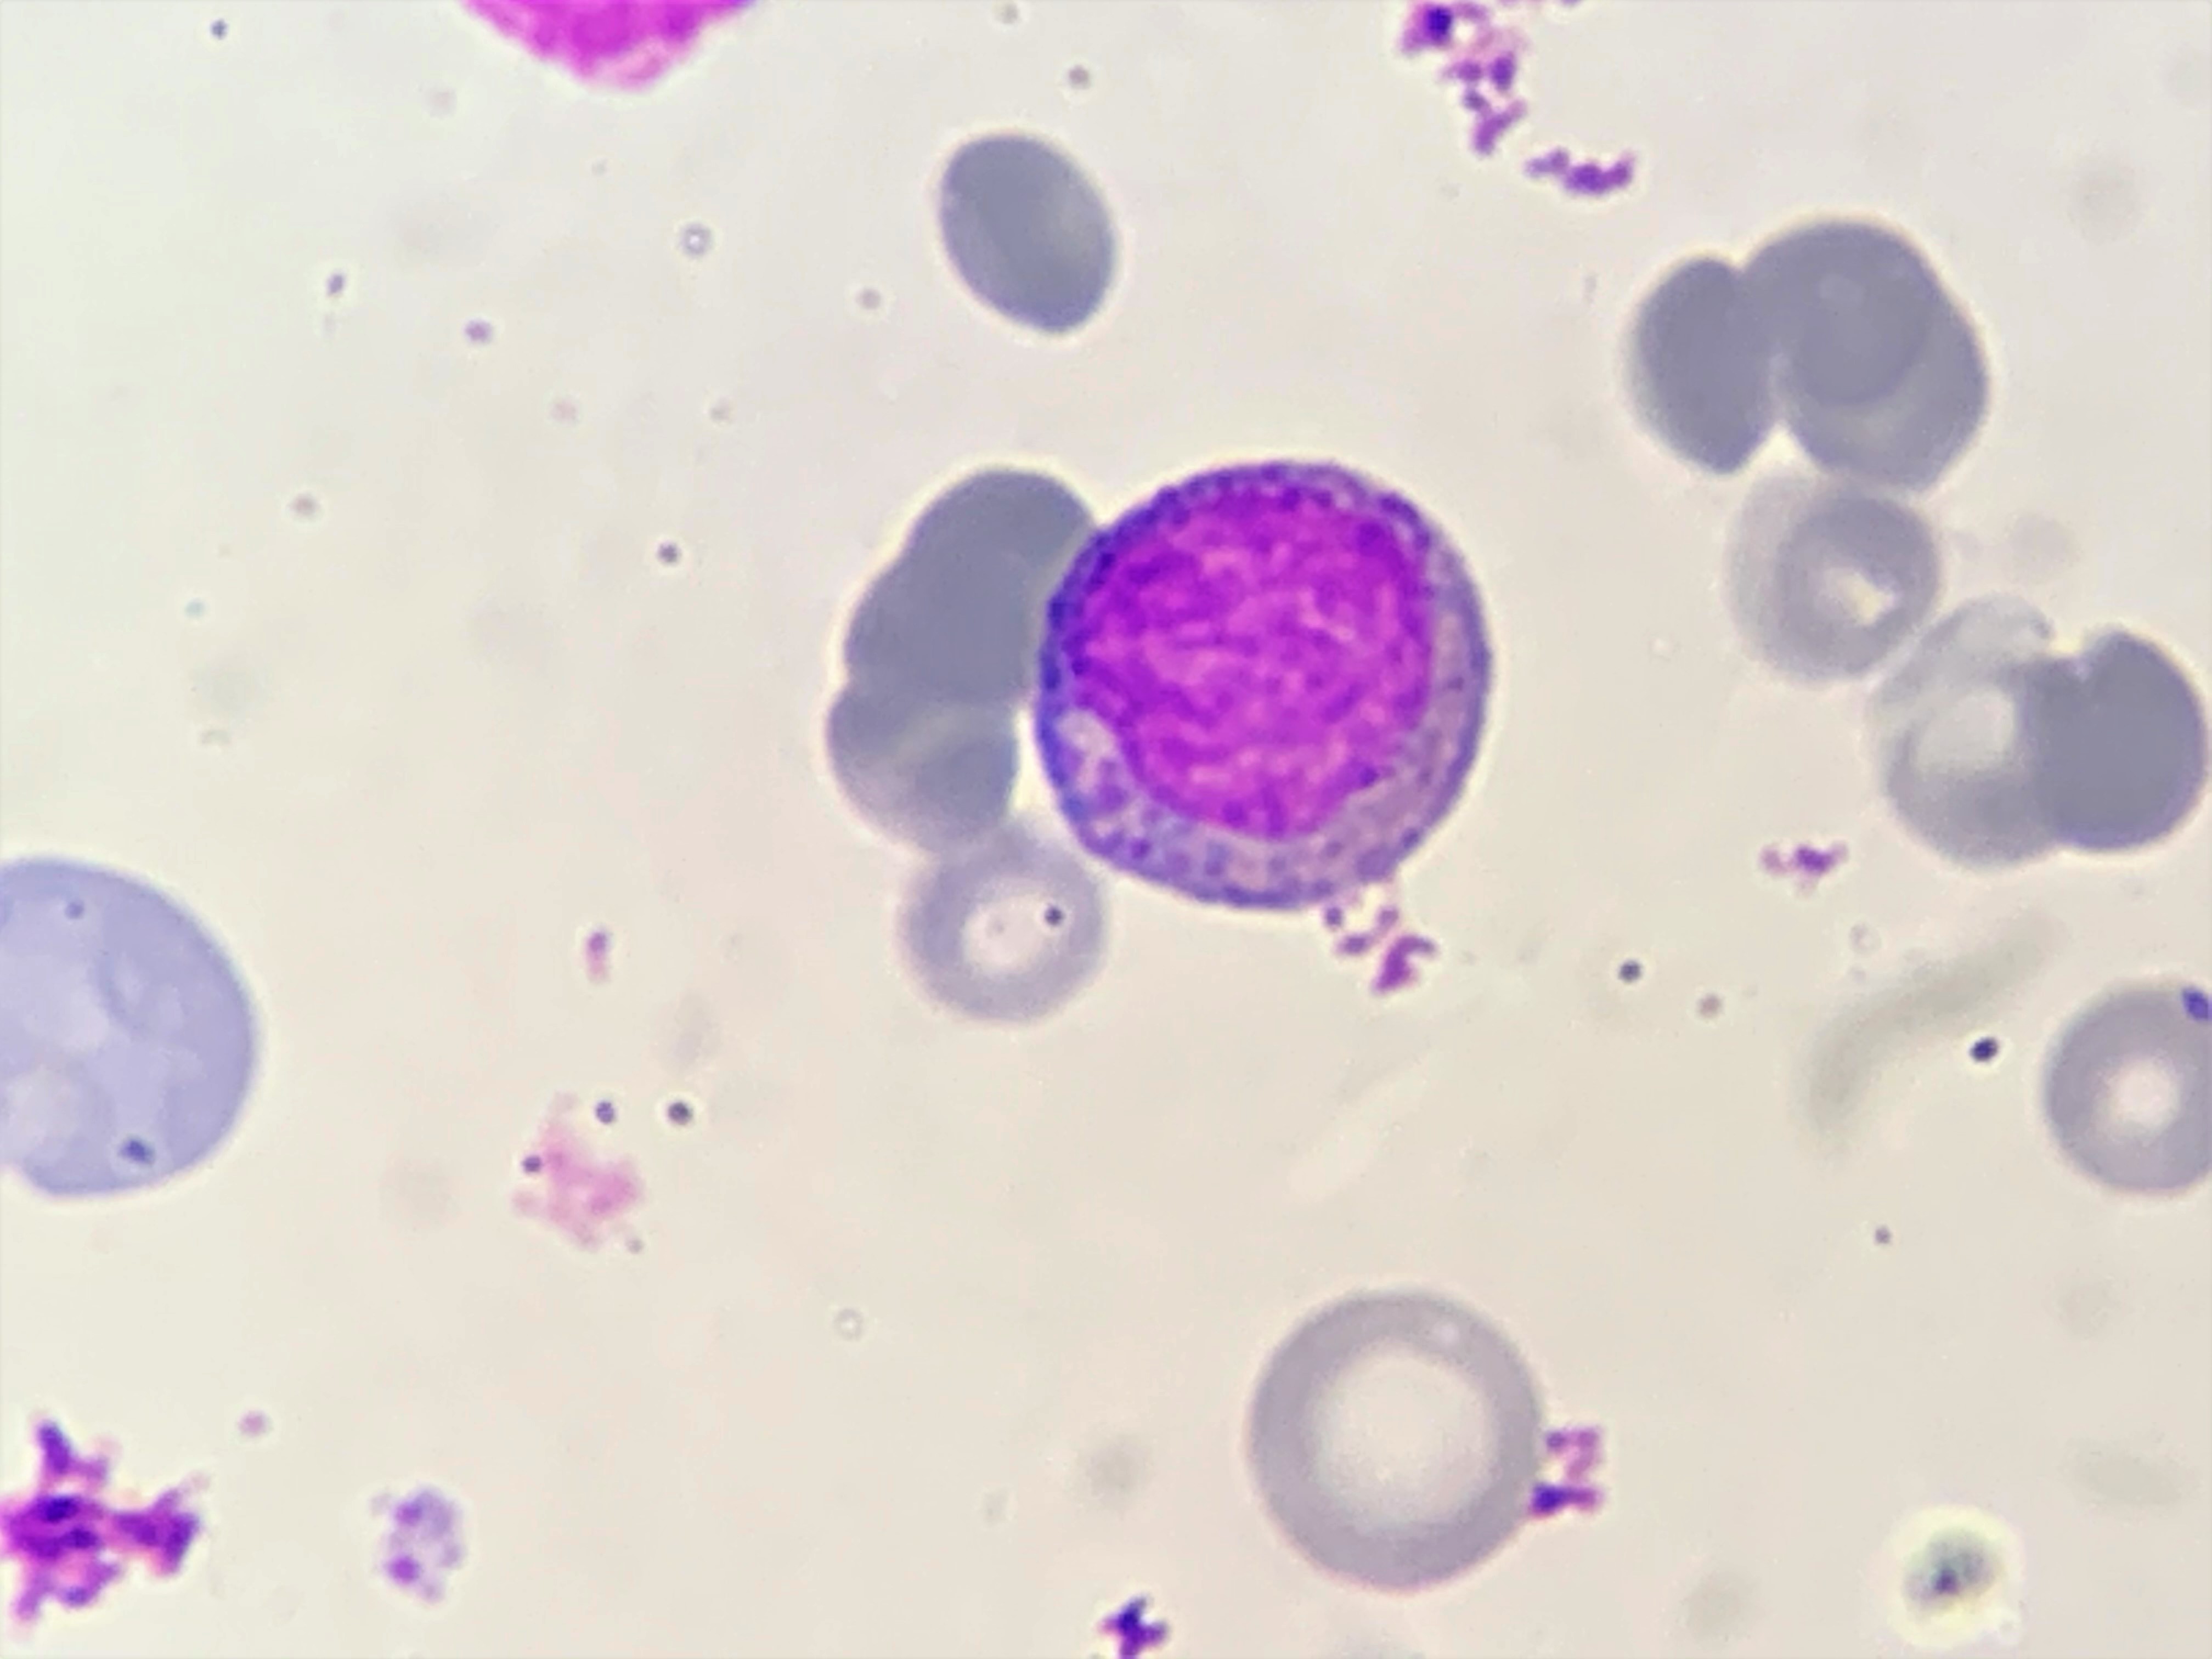
Cell type: MYELOCYTE